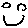
Label: smiley face